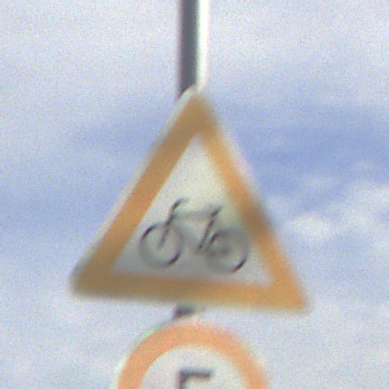
Verkehrszeichen: RadverkehrRechts
Zusatzzeichen unten: Geschwindigkeit5
Umgebung: Outdoor, Suburban
Tageszeit: MorningAfternoon
Wetter: PartlyCloudy
Licht: Natural
Jahreszeit: NotSpecified
Kontrast: HighContrast